Question: An error occurred suddenly.
The error message is as follows.
> Error:java.util.concurrent.ExecutionException:
com.android.ide.common.process.ProcessException:Error:Execution failed for task ':app:mergeDebugResources'.Error: java.util.concurrent.ExecutionException: com.android.ide.common.process.ProcessException:

What's wrong?
Additionally, every 'R.' in the code has a red underline.
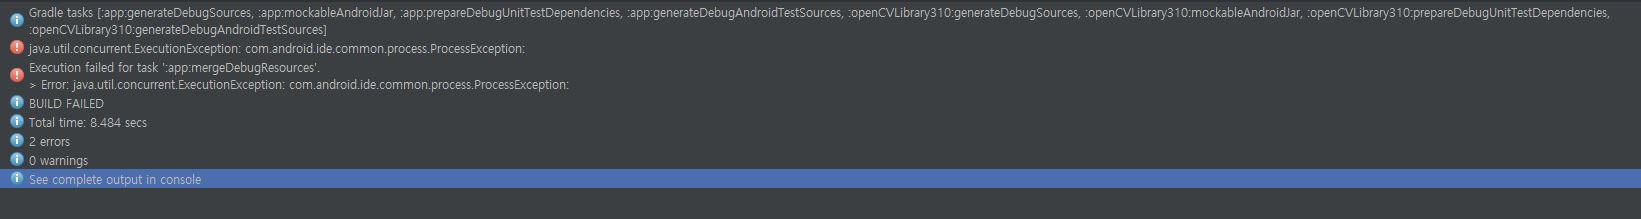
Answer: I just accidentally changed the images "png -> jpg"
(The background image I used)
However, some images were left as png.
I am not sure whether it is a project problem or an image file problem.
If you have a problem like me,
If you can not solve it by using other methods,
It can be one way.